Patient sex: M
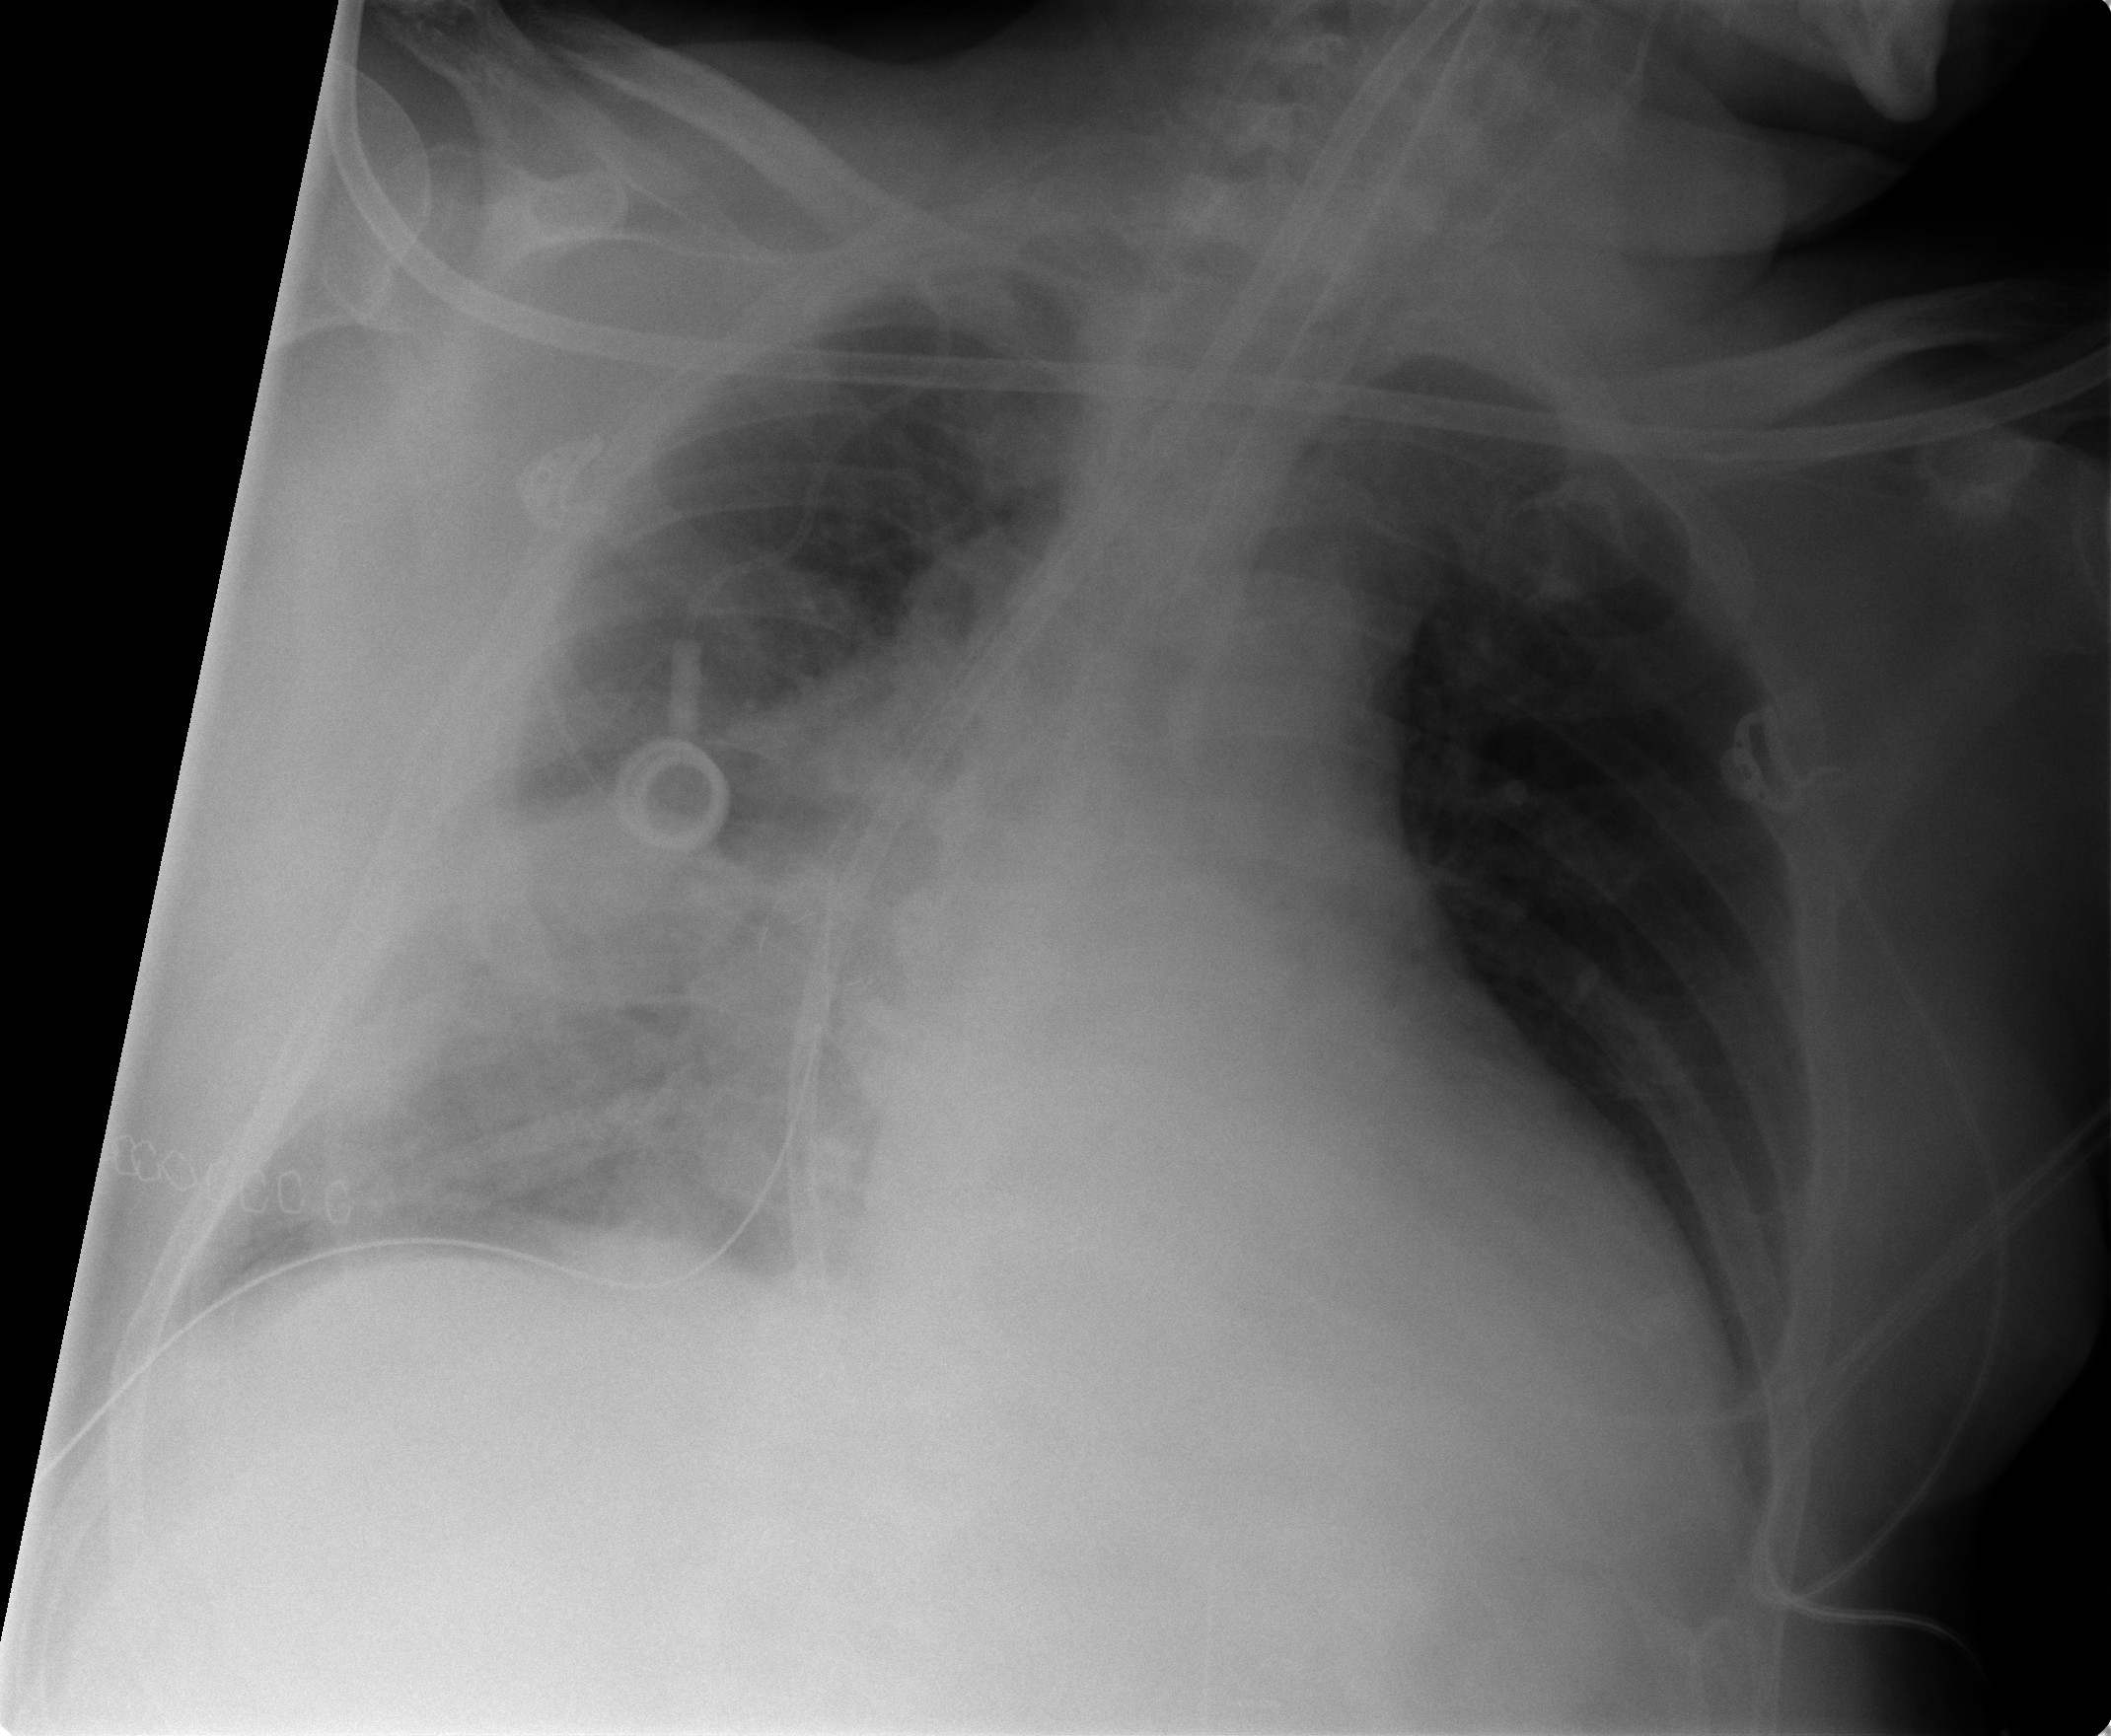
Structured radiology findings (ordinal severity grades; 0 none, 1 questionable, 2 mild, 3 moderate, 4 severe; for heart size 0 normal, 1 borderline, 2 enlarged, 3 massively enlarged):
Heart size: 2
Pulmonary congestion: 2
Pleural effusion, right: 2
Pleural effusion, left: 2
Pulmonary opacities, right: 2
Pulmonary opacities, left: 1
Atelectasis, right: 3
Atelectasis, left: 3